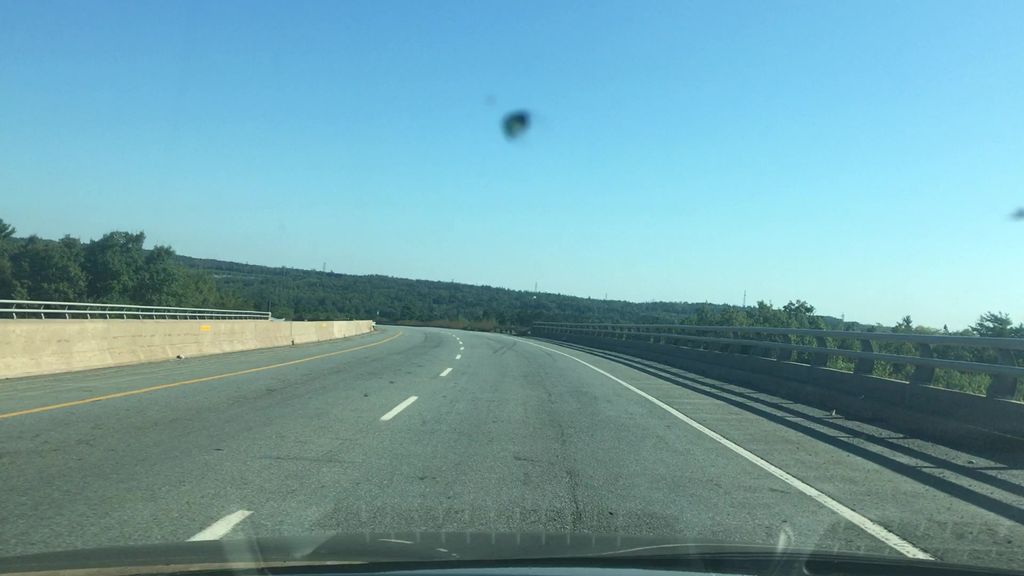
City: halifax